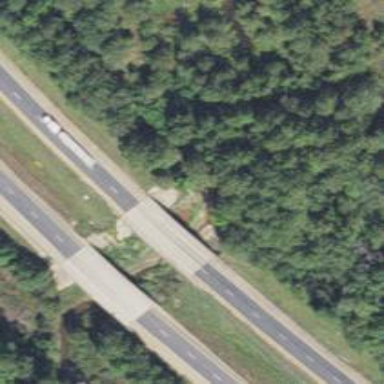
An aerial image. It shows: Beam-structured bridge on trunk highway.